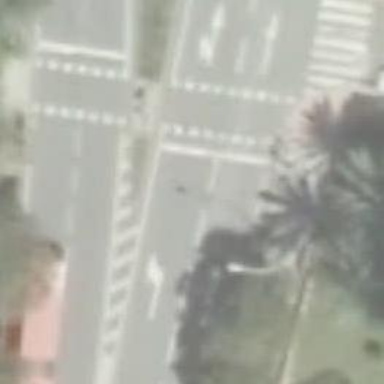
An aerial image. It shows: Crossing for cyclists.